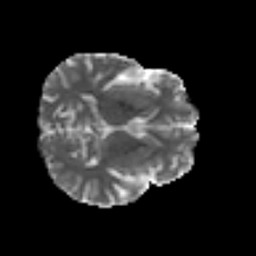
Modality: MD
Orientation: axial
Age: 32
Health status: ill
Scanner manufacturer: philips
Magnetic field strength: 3 T
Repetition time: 9 s
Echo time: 0.127 s